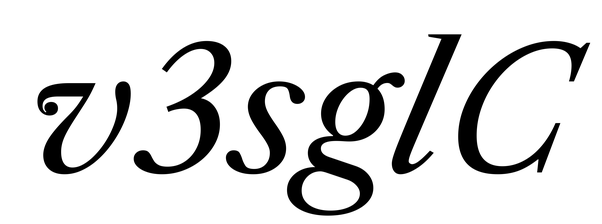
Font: LibreCaslonText-Italic_Italic